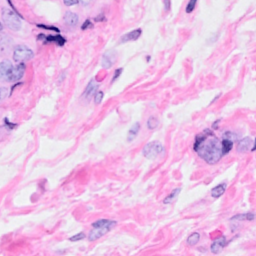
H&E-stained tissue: Breast